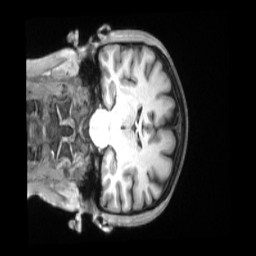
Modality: T1w
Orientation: coronal
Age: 34
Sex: male
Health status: ill
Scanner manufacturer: siemens
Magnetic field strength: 3 T
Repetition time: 2.2 s
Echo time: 0.00157 s